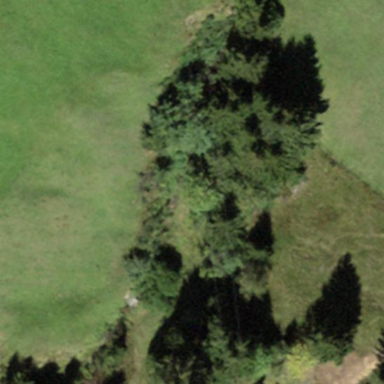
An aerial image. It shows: Forest with mixed leaf types and semi-evergreen leaf cycle.